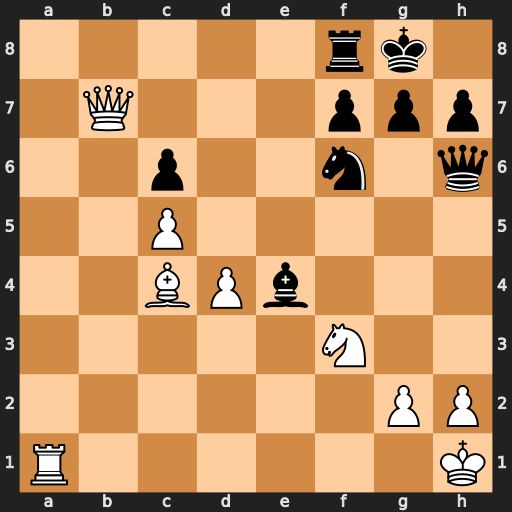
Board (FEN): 5rk1/1Q3ppp/2p2n1q/2P5/2BPb3/5N2/6PP/R6K
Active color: w
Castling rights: -
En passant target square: -
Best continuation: Qxf7+ Rxf7 Ra8+ Ne8 Rxe8#